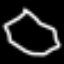
Label: octagon